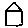
Label: house